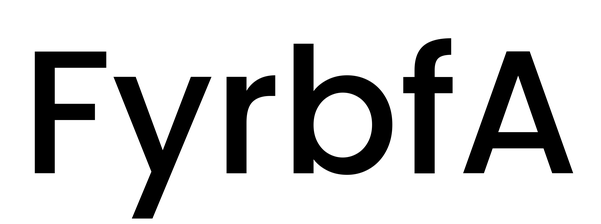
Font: Poppins-Medium